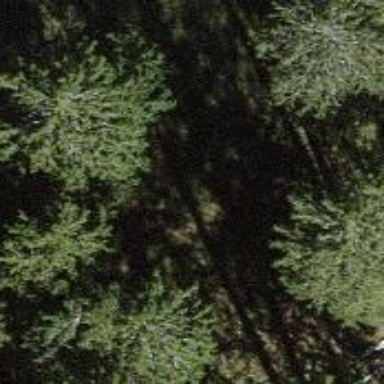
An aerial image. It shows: Beautiful tree in nature.